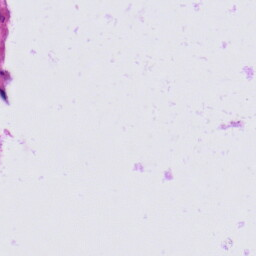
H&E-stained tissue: Prostate